Question: I want to create same popUp as shown in image. This popUp is default in iPhone, but if I want to make it custom with my own message, how can I create it?

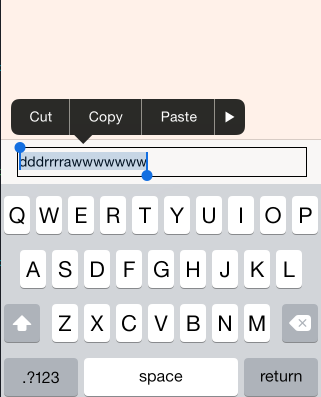
Answer: Cite from <URL>
<URL> is what you are looking for.
<URL> you find also an example project by Apple that explains how to use them.